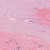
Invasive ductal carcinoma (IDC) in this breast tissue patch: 0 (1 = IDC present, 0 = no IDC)